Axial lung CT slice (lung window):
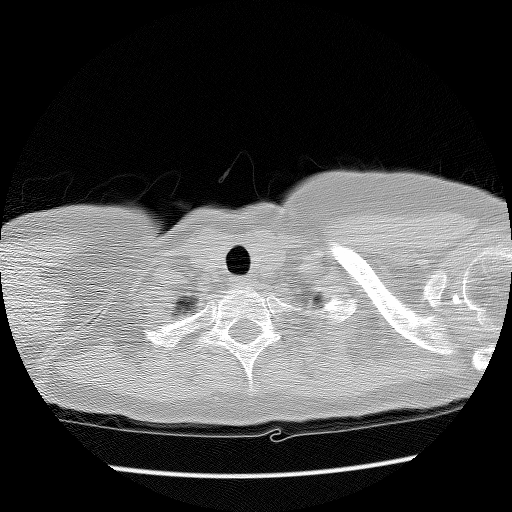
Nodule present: no